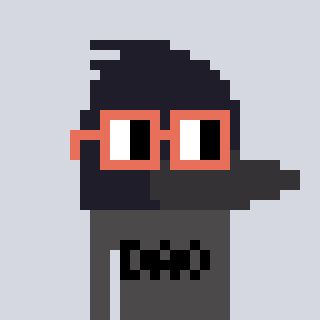
a pixel art character with square orange glasses, a raven-shaped head and a grayscale-colored body on a cool background